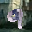
Label: 9